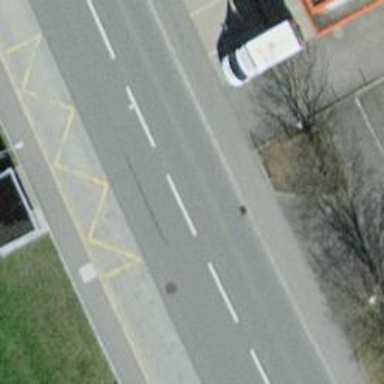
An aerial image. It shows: Public transport stop position.